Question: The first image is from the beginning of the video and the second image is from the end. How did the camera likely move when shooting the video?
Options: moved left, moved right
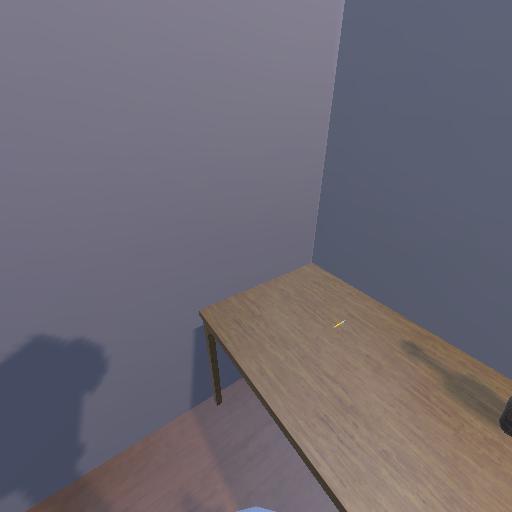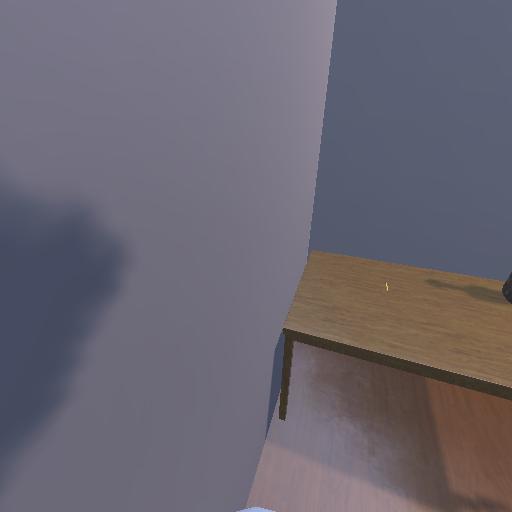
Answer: moved left